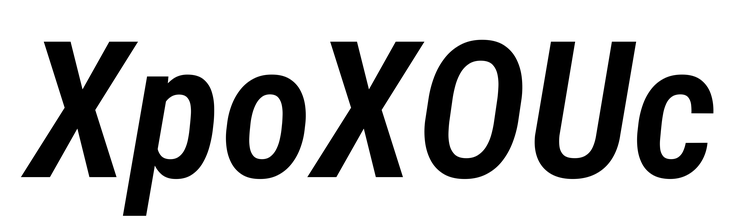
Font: Roboto-Italic_Condensed_SemiBold_Italic